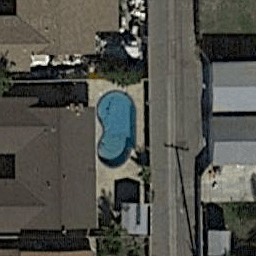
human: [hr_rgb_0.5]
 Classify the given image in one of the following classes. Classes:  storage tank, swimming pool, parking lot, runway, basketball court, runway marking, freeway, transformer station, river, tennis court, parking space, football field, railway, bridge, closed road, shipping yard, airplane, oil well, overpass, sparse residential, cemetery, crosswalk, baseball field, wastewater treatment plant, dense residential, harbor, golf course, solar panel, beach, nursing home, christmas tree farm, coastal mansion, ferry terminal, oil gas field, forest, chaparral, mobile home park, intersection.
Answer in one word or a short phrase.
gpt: swimming pool